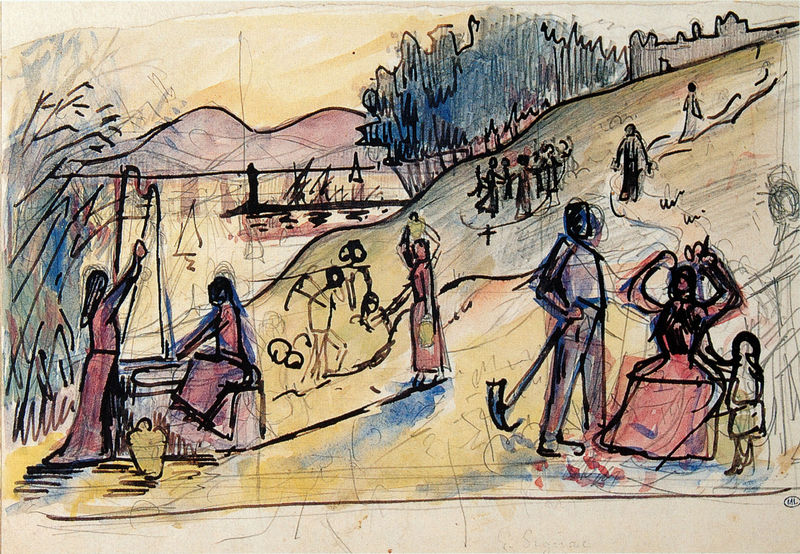
Titel: Étude pour "Femmes au puits", Studie für "Frauen am Brunnen"
Künstler: Paul Signac
Standort: Paris
Institution: Musée du Louvre
Schlagwörter: baum, berg, blau, feder, gemälde, gruppe, himmel, laub, mann, meer, wasser, weiß, wolken, aquarell, bäume, fluss, frauen, gelb, grün, impressionismus, landschaft, menschen, mädchen, sand, see, sitzen, stadt, teich, ufer, wäsche, abend, braun, bunt, frau, grau, kleid, kleider, kreide, männer, orange, reden, schwarz, skizze, szene, zeichnung, gebäude, gras, haus, rose, rot, schloss, weg, wiese, wolke, beige, leute, tanz, hose, architektur, arm, kleidung, mensch, mord, stehen, bild, signatur, bach, dämmerung, horizont, häuser, hügel, natur, schilf, spiegelung, wind, brücke, busch, büsche, gewässer, sträucher, land, familie, kind, paar, personen, person, tanzen, rosa, wald, anhöhe, arbeit, bauern, boot, boote, brunnen, kinder, turm, krug, taille, farbig, schiff, schiffe, schilfgras, segel, segelboot, strand, papier, umrisse, röcke, studie, abhang, ernte, feldarbeit, abstrakt, berge, berghang, farben, gebirge, gipfel, hang, dorf, mauer, farbe, grafik, graphik, lila, violett, wasserfarbe, linien, ausflug, rast, silhouette, ziehen, rand, arbeiter, figuren, hafen, steg, freizeit, striche, segelboote, abstrahiert, waschen, tusche, außen, gefäß, blut, burg, kreuz, spaziergang, leuchtturm, draußen, kontur, schraffur, konturen, strich, getümmel, koloriert, bleistift, stempel, entwurf, kunst, flora, menschenmenge, tinte, sonntag, skelett, handwerk, werkzeug, krüge, märchen, steigung, fauna, plan, kin, reigen, eimer, brunne, komisch, hacke, wasserstelle, burgen, schulklasse, roit, stifte, gouache, skizzenhaft, ski, binsen, andeutunen, bergweg, samd, sonntags, spitzhacke, strichelei, win, skifahrer, schi, schif, slizze, papie, grill, kritzel, wachsstift, harke, kleinkindmalerei, menschen#, schulf, schifahren, rot frauen, hogel